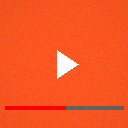
Screen state: on